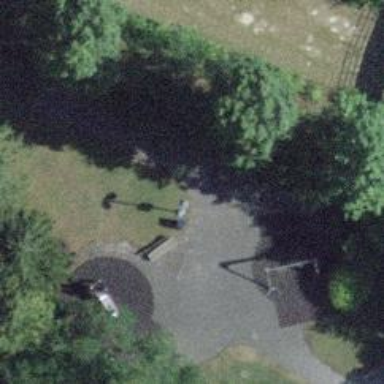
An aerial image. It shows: Brown bench.